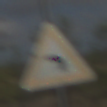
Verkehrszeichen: KurveLinks
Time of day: MorningAfternoon
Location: Outdoor (Nature)
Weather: PartlyCloudy
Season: NotSpecified
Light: Natural